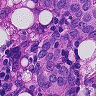
Metastatic tissue present: yes